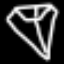
Label: diamond